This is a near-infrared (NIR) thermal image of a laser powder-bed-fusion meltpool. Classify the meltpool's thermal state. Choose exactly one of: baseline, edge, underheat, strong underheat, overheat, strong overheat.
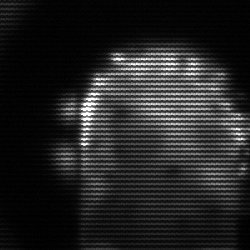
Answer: baseline